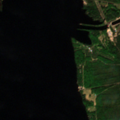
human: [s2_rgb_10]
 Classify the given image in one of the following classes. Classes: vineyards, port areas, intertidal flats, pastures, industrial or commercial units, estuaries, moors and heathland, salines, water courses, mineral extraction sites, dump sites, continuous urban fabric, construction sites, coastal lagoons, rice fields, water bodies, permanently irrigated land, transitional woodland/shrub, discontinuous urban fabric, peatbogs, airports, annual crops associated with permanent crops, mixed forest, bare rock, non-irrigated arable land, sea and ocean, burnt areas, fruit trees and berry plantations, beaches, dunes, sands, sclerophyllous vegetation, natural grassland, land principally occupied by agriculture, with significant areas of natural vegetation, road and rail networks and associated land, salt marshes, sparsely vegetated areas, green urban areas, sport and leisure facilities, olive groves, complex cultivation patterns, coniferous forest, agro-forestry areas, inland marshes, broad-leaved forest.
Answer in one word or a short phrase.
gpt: mixed forest, water bodies